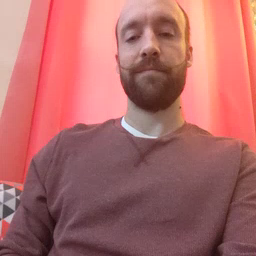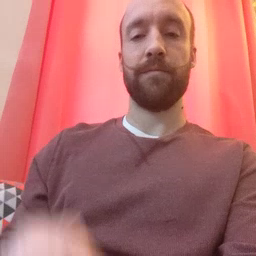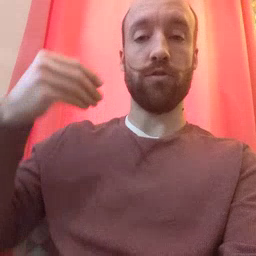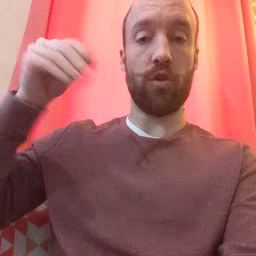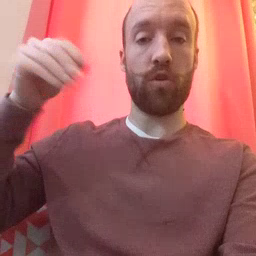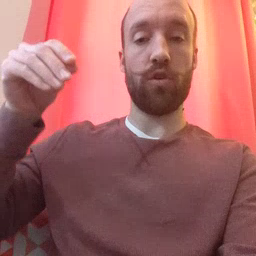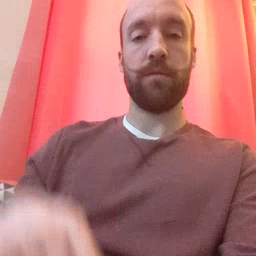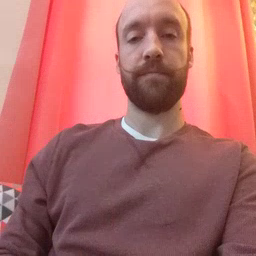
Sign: store